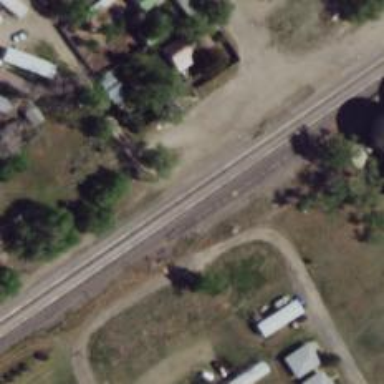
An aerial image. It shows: Historic railway station.